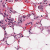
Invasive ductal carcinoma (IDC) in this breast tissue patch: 0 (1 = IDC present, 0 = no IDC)